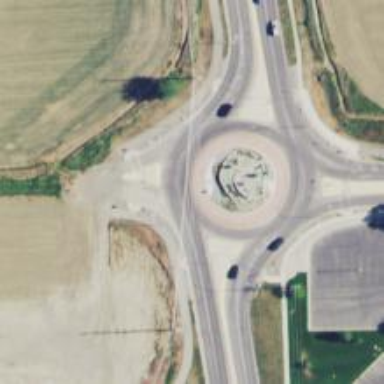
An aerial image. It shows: Roundabout on primary highway.